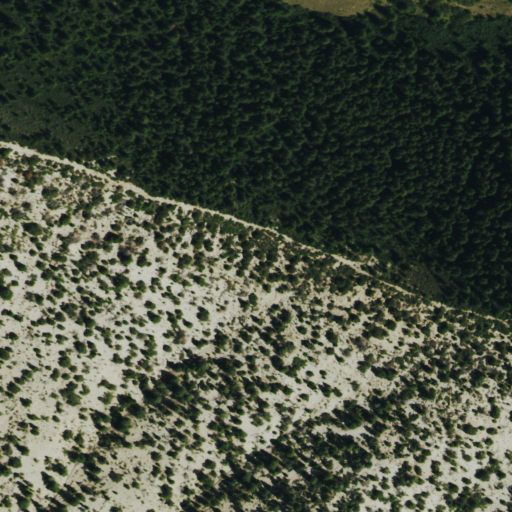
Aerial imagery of gap in Colorado named The Saddle containing grassland, shrub, and herbaceous wetlands